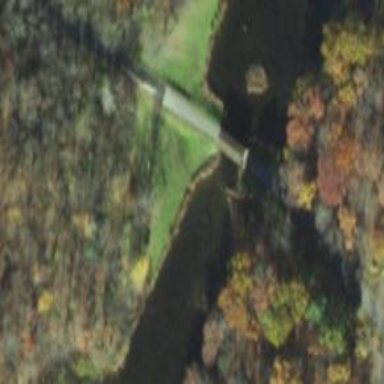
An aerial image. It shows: Covered bridge over service road.